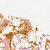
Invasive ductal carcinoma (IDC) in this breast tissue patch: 0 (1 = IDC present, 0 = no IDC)